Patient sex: M
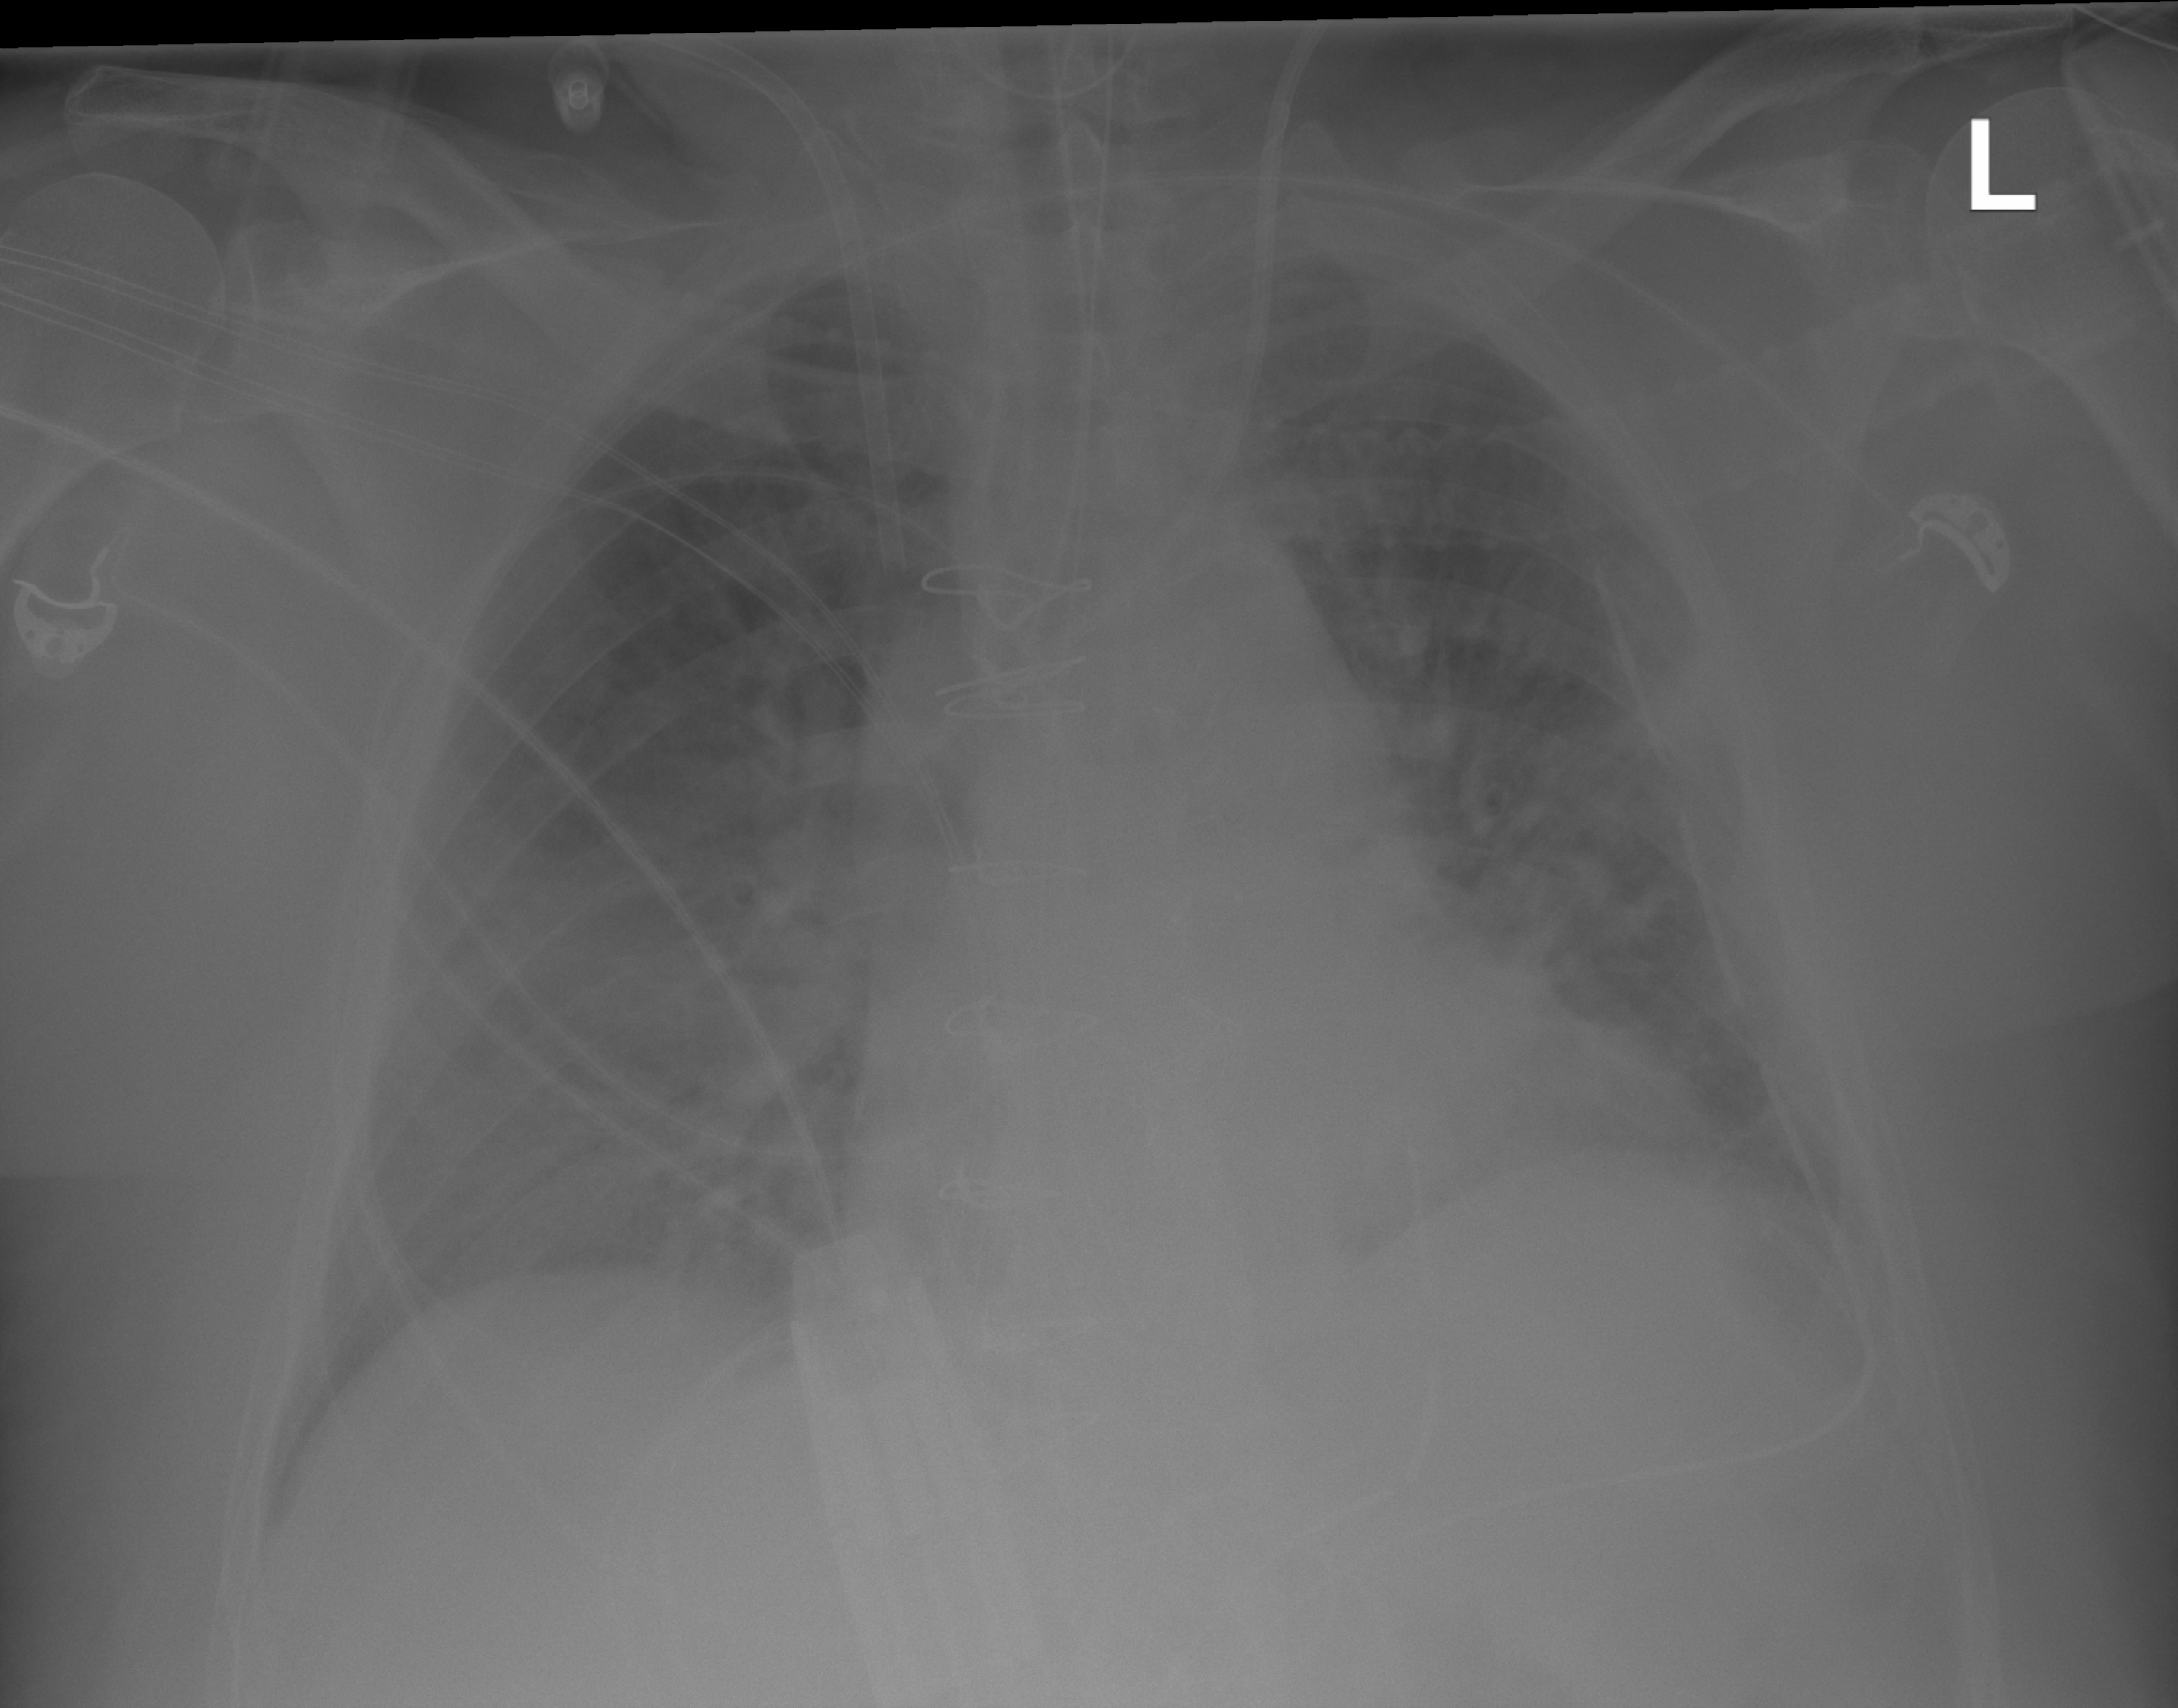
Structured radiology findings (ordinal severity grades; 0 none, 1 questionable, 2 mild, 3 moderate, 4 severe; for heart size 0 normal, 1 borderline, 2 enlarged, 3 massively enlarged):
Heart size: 2
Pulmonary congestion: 2
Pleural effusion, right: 0
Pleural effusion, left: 0
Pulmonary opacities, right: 2
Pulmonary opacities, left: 2
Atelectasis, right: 2
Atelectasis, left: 2